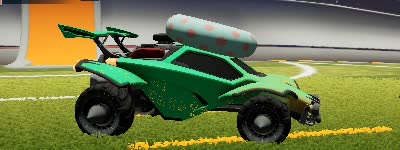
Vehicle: octane